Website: macys
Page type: customer-info-address
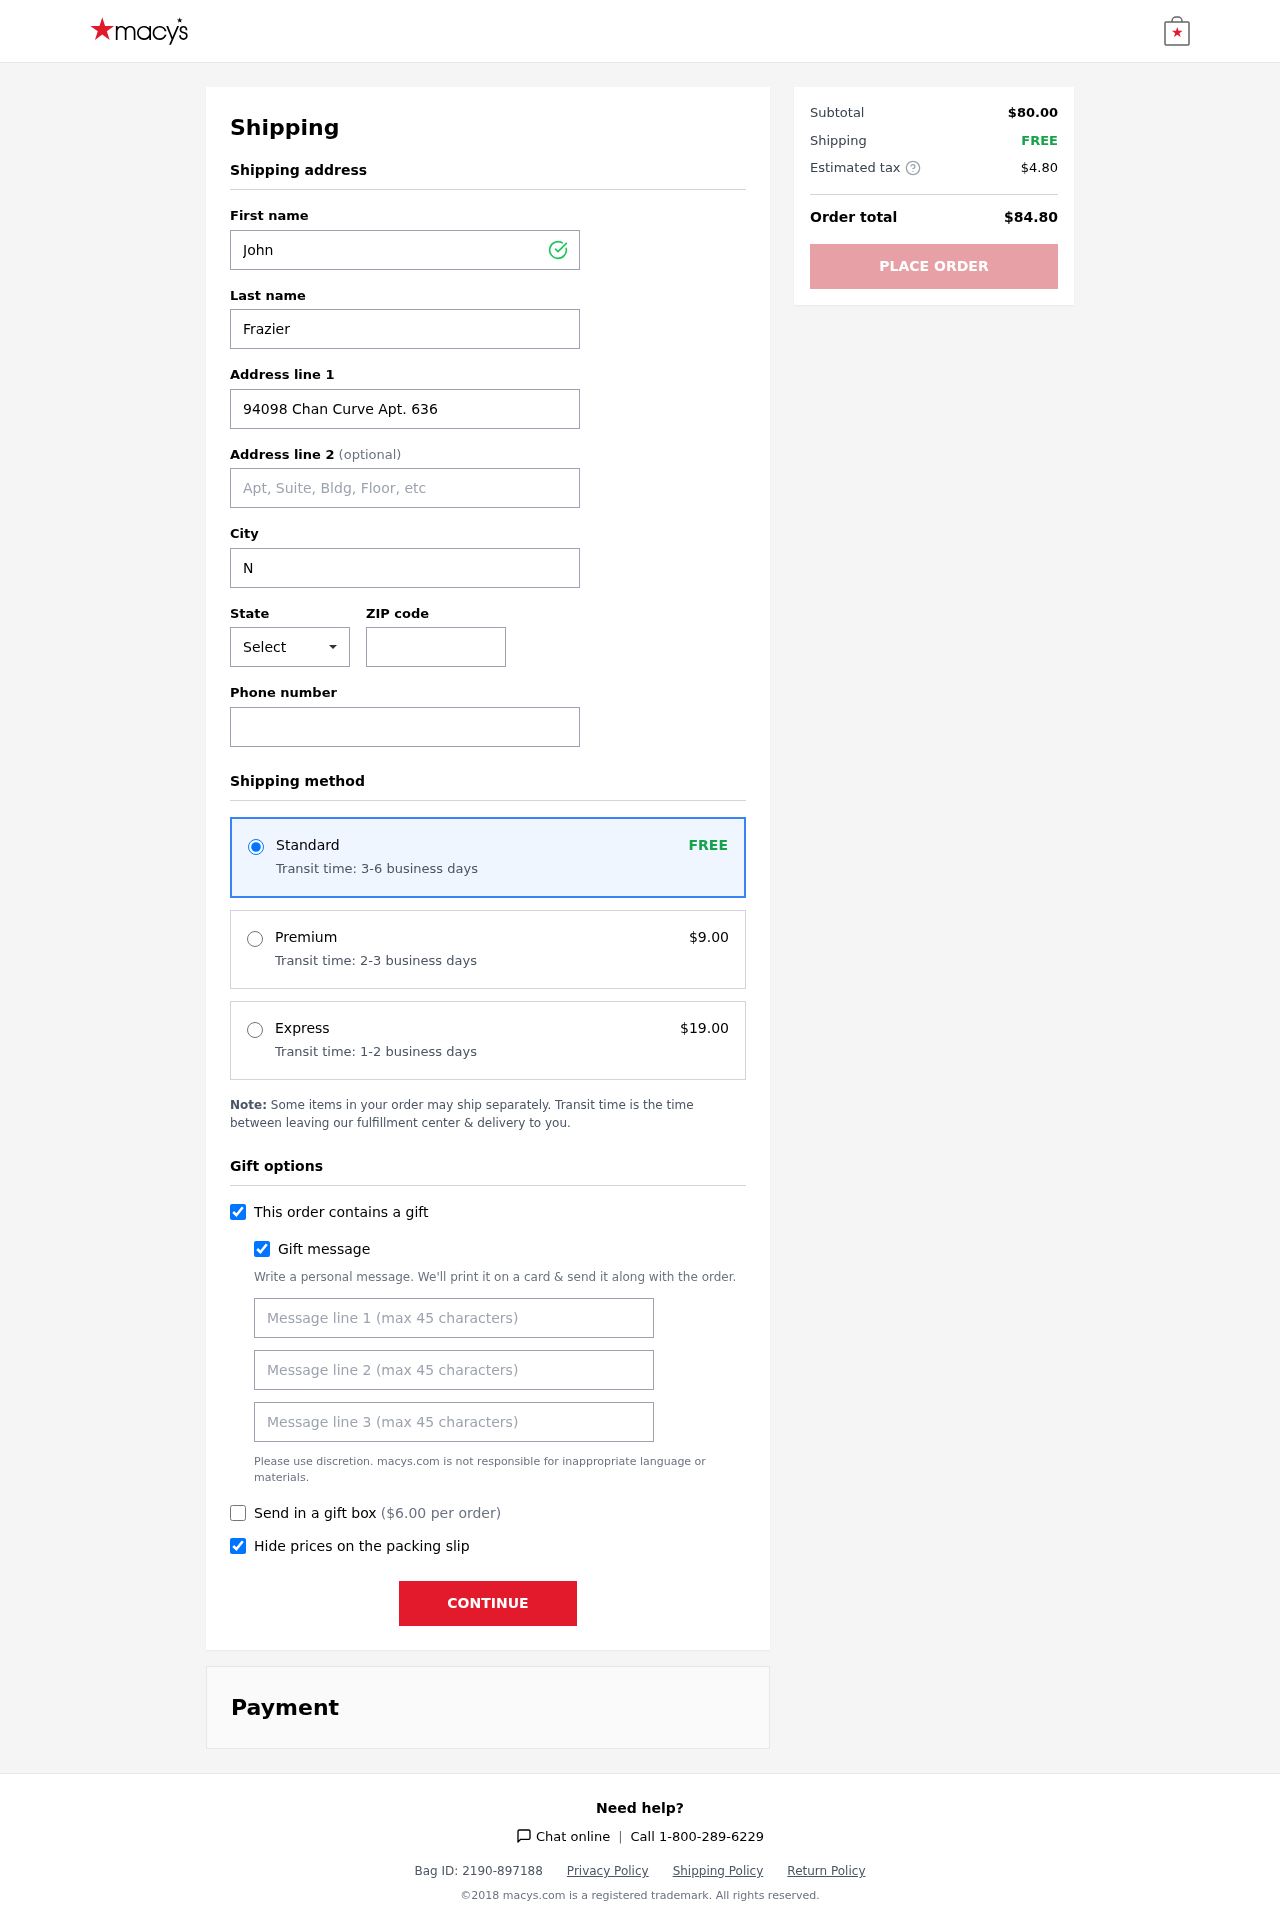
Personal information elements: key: PII_CITY
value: New Todd
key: PII_FIRSTNAME
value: John
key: PII_GIFT_MESSAGE
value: Hey Lisa, I know how much you love cozying up your space, so I thought this would add a perfect touch to your bedroom. Can’t wait to see how it brightens up your new place! Enjoy!  John
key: PII_LASTNAME
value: Frazier
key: PII_PHONE
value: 2659023408
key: PII_POSTCODE
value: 96578
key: PII_STATE_ABBR
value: UT
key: PII_STREET
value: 94098 Chan Curve Apt. 636
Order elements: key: ORDER_SHIPPING_STANDARD
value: FREE
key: ORDER_SHIPPING_STANDARD_TIME
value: Transit time: 3-6 business days
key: ORDER_SHIPPING_PREMIUM
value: $9.00
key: ORDER_SHIPPING_PREMIUM_TIME
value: Transit time: 2-3 business days
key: ORDER_SHIPPING_EXPRESS
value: $19.00
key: ORDER_SHIPPING_EXPRESS_TIME
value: Transit time: 1-2 business days
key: ORDER_GIFT_BOX_FEE
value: $6.00
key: ORDER_SUBTOTAL
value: $80.00
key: ORDER_SHIPPING_COST
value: FREE
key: ORDER_TAX
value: $4.80
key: ORDER_TOTAL
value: $84.80